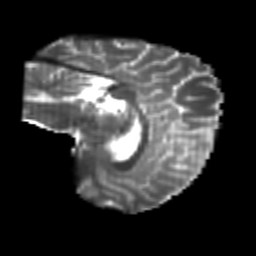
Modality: T2w
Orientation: sagittal
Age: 24
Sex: female
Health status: healthy
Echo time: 0.074 s